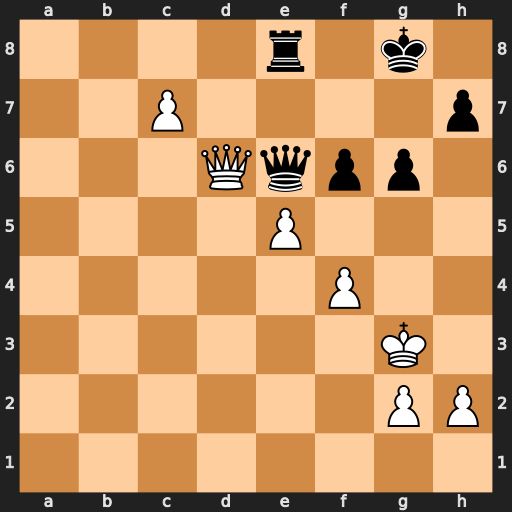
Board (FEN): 4r1k1/2P4p/3Qqpp1/4P3/5P2/6K1/6PP/8
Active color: w
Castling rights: -
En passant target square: -
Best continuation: Qxe6+ Rxe6 c8=Q+